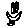
Label: smiley face